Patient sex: F
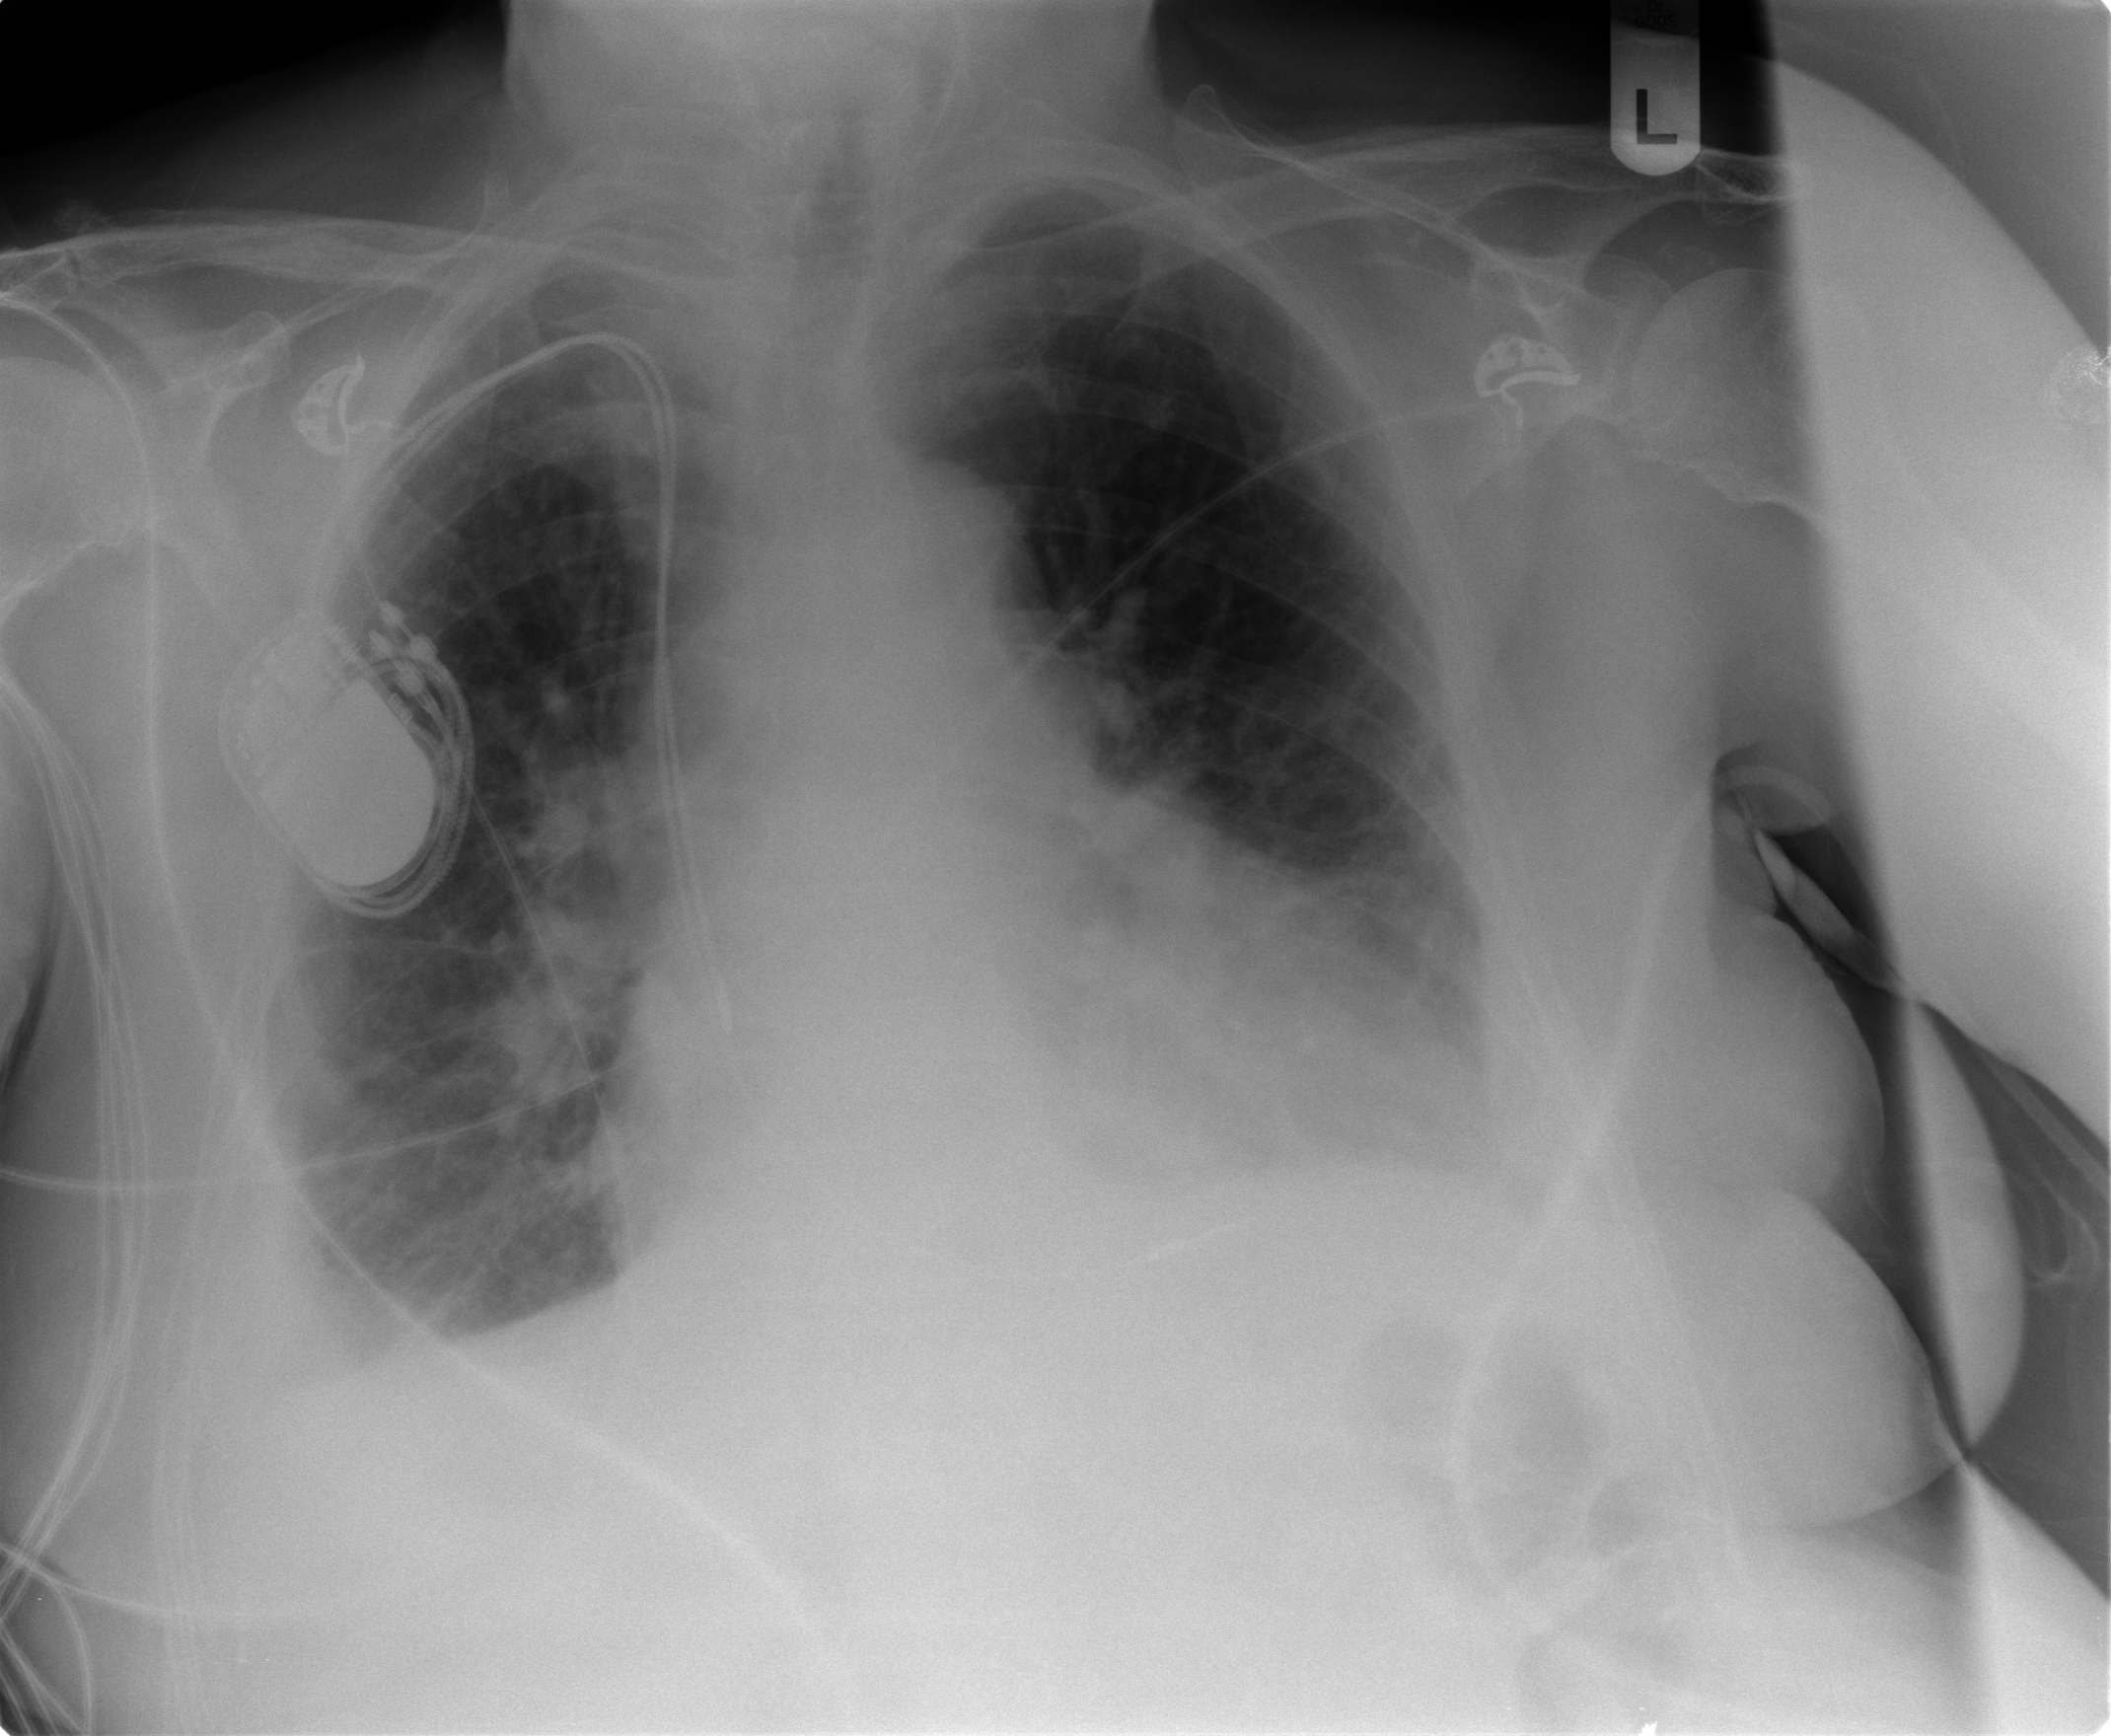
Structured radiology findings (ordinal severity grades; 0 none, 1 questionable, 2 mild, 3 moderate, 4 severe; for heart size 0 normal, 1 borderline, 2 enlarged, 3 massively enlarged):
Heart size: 2
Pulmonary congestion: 2
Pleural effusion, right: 1
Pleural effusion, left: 2
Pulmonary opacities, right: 0
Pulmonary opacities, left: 1
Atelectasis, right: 2
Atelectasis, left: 2